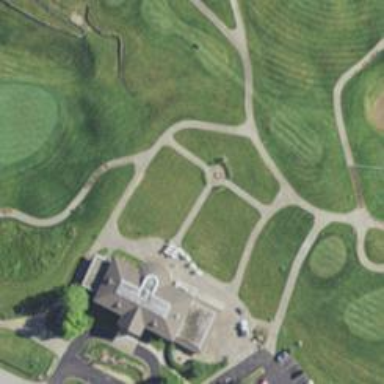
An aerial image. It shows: Path designated for golf carts.